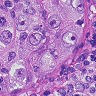
Metastatic tissue present: yes